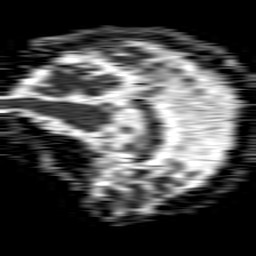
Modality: ADC
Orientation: sagittal
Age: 75
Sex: female
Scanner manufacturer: philips
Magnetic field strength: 1.5 T
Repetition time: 4.6 s
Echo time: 0.08517 s